Question: Data flow for a purchase request with Google In-App-Billing V2 is :

The last part () allows developers to confirm that the item was successfully delivered to the user.
in V3, transaction is confirmed as soon as "" is called. My question is : how to "cancel" a transaction when error/exception occurs ?
Thank you
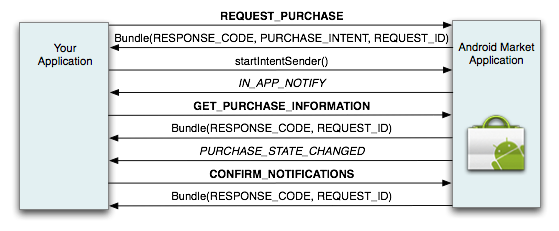
Answer: There's no API to cancel a purchase through the Google Wallet Merchant. You have to do it manually.